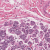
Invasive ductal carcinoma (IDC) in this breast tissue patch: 0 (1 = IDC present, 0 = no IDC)